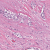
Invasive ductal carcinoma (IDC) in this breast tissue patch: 1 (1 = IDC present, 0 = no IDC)